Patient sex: M
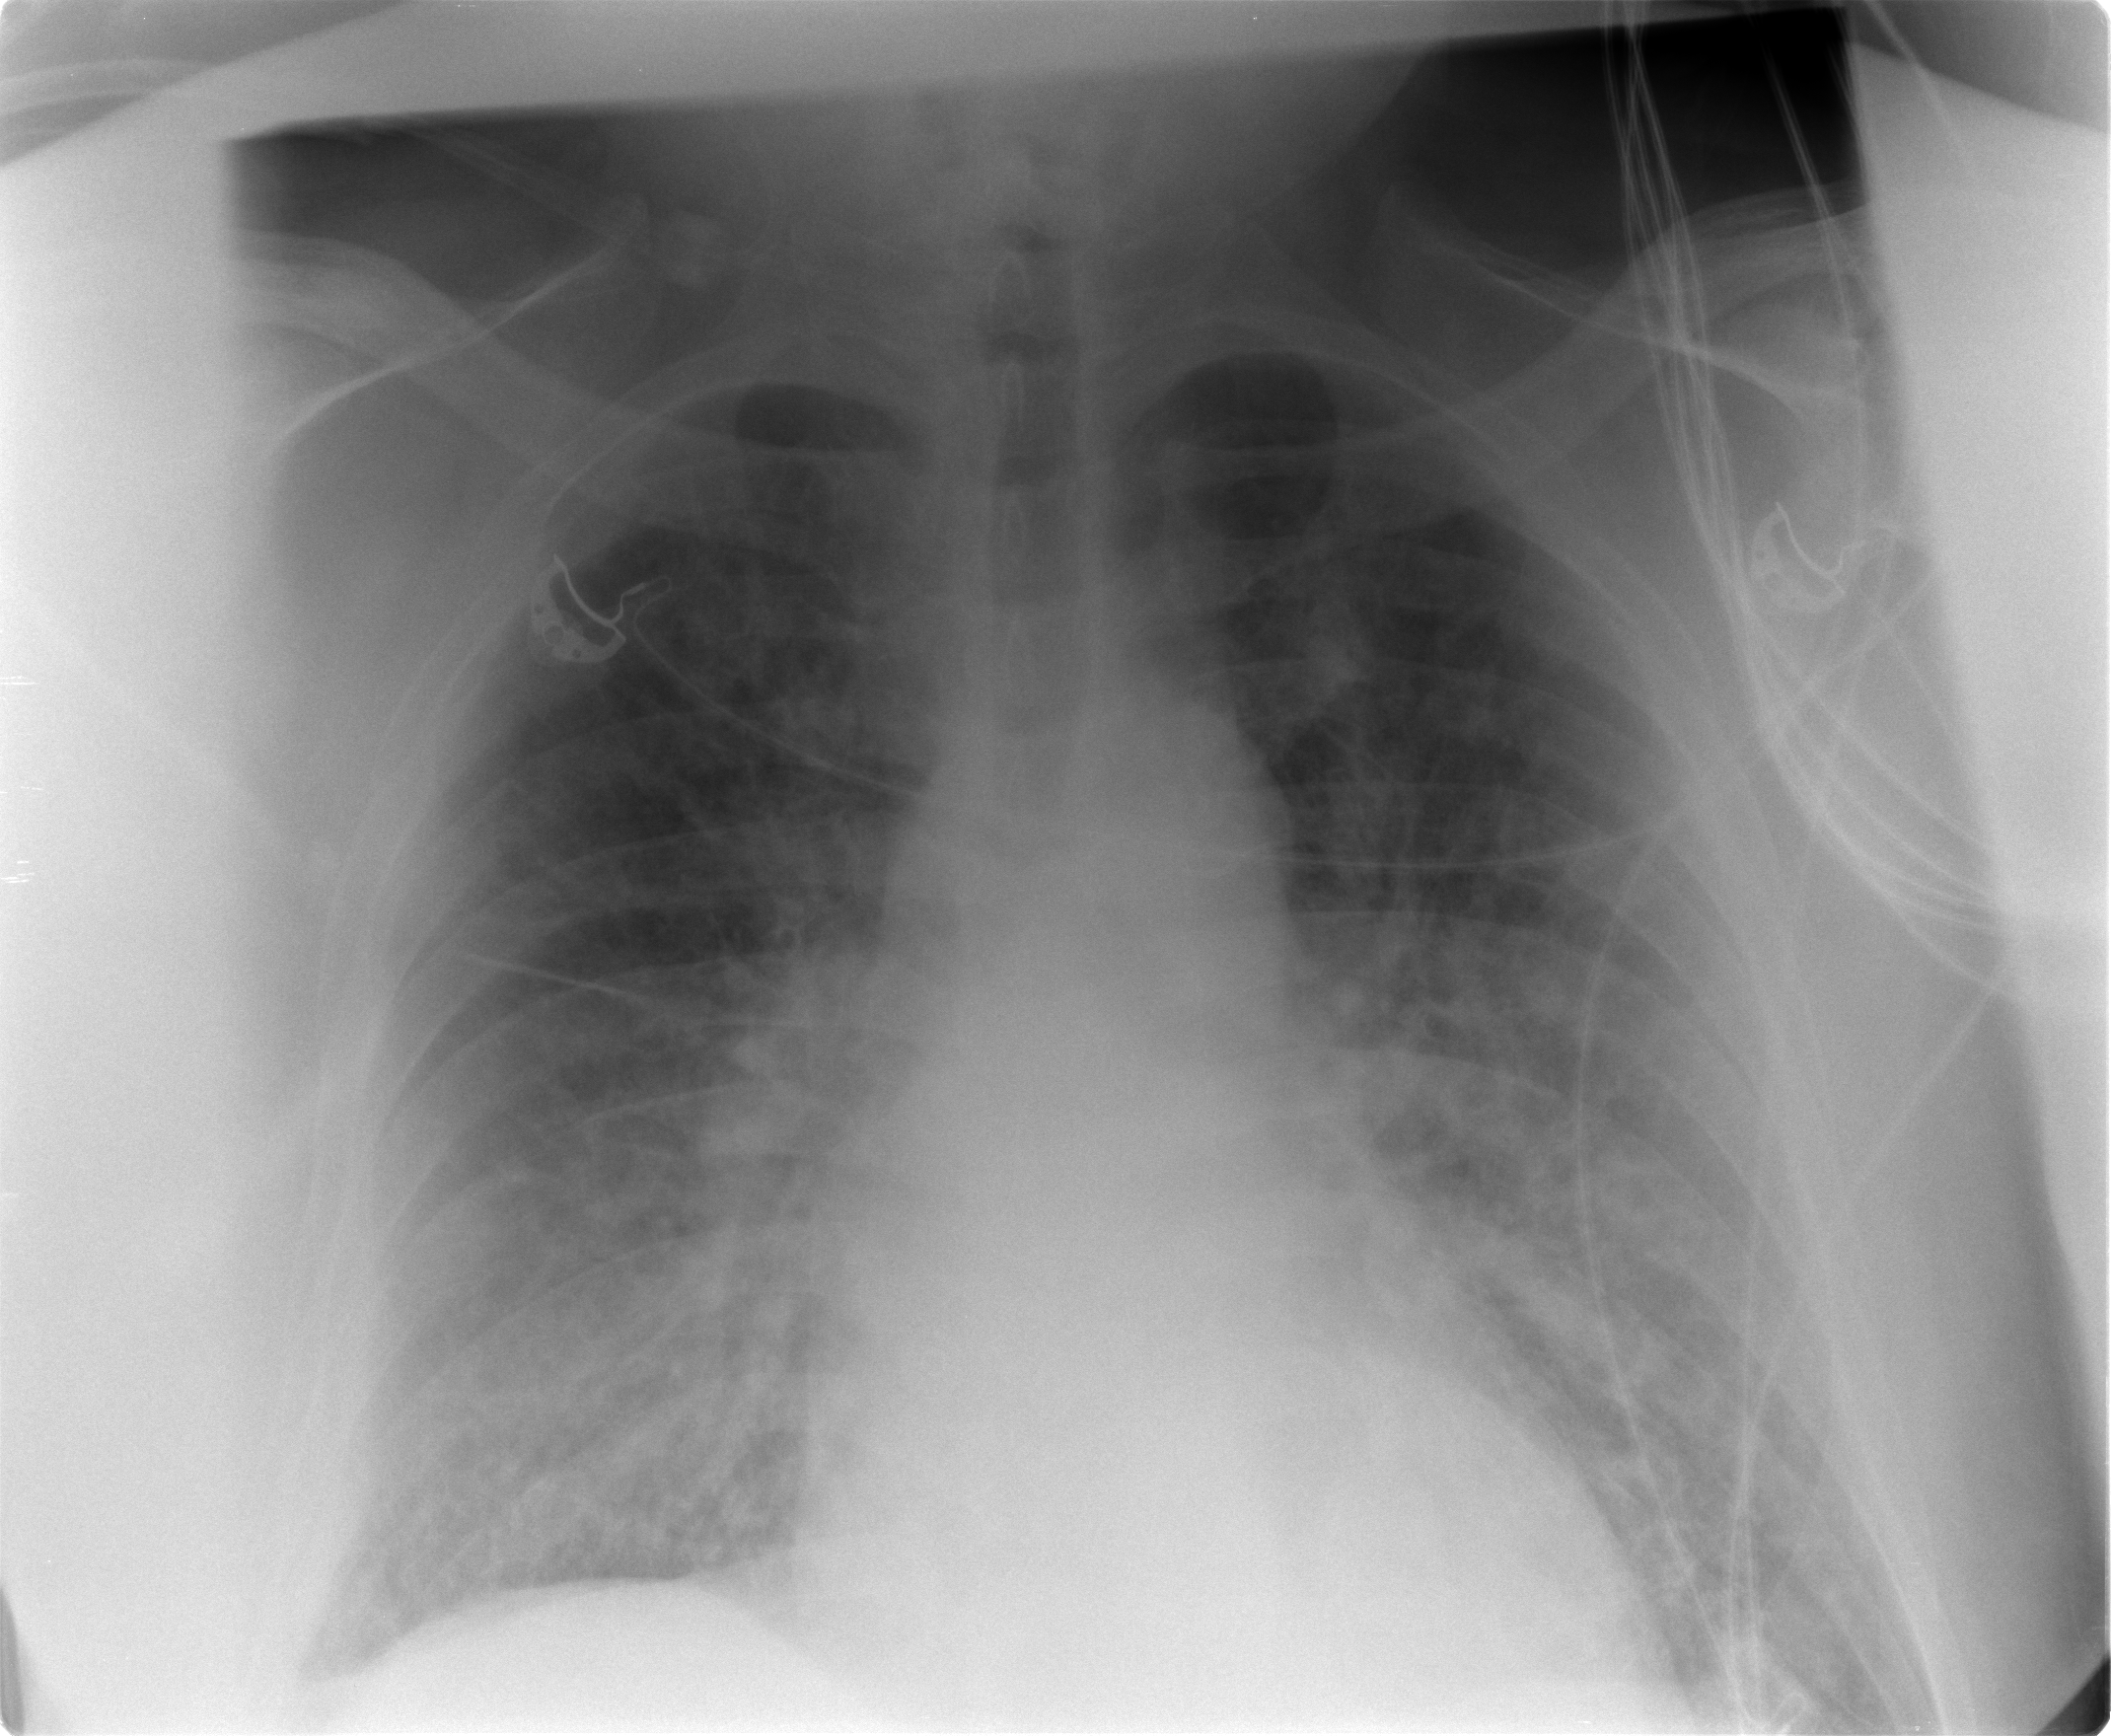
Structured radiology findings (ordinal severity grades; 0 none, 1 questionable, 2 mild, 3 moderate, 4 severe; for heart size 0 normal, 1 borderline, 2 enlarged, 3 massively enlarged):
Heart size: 2
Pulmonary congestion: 3
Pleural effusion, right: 2
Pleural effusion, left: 2
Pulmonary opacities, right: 2
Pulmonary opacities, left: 2
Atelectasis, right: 2
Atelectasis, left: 2